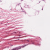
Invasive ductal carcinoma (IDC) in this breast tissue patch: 0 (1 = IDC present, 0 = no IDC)